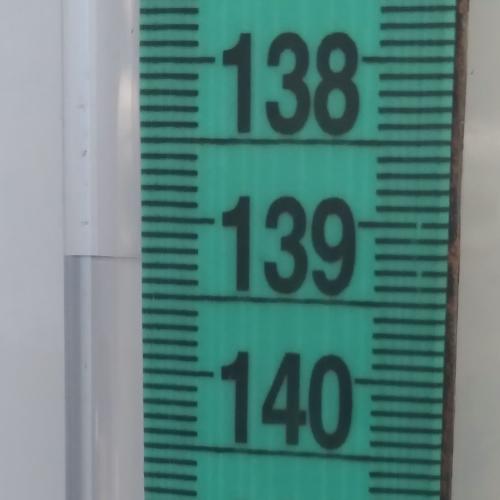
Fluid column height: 139.3 cm